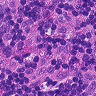
Metastatic tissue present: no